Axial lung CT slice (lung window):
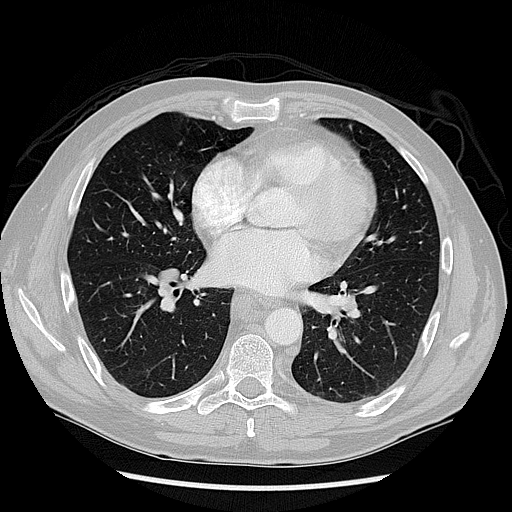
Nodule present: no